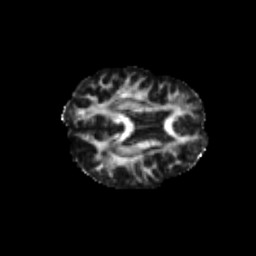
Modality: FA
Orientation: axial
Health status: healthy
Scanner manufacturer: philips
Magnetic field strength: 3 T
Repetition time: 6.964 s
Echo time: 0.092 s